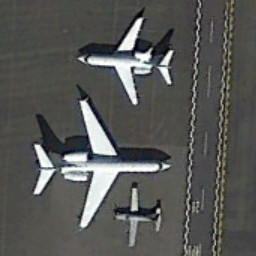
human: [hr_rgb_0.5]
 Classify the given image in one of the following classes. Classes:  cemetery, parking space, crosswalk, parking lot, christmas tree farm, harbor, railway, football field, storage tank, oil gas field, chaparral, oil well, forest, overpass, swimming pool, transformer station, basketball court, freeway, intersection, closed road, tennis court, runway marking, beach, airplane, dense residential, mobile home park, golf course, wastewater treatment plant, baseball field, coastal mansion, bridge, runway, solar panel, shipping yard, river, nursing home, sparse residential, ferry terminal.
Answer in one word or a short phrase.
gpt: airplane